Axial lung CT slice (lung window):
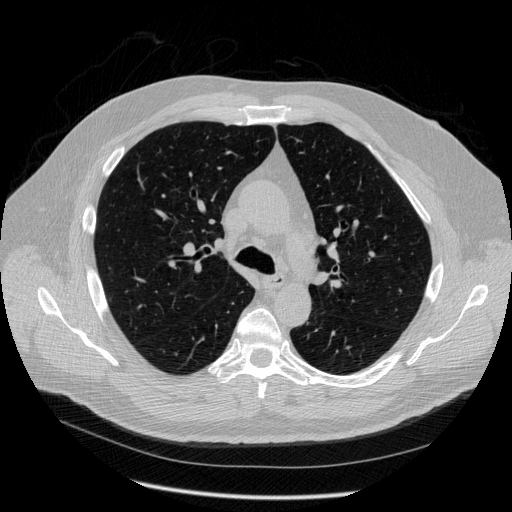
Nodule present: no